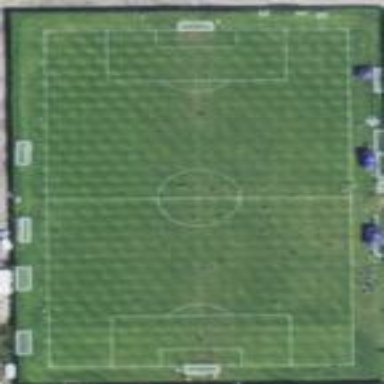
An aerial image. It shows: Soccer pitch for leisure land activities.